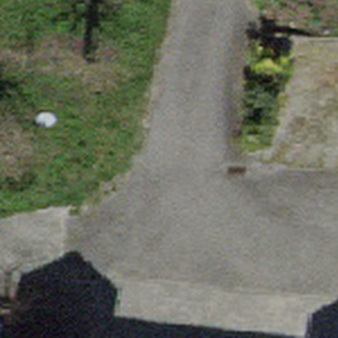
Label: other